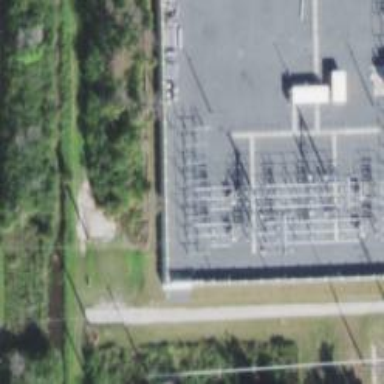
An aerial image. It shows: Switch used for power control.